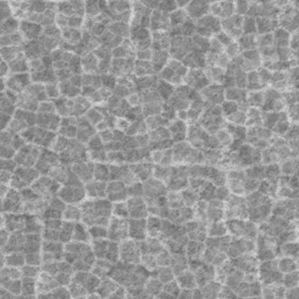
Label: frost